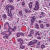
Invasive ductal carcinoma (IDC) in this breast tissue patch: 0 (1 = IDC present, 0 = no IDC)